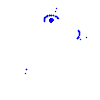
Particle: pion